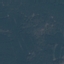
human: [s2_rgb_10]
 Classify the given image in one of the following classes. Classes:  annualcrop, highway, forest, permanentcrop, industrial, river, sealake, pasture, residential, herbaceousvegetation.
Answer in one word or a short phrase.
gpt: Forest